Question: I'm trying to create a visual calendar display for reporting holidays ect. I've managed to create a matrix table that shows the day and date for a specific month. Where I'm struggling is to get it to show the 3 records i have for say the 26/09/2013. I've attached how it currently looks but added the initials in manually. That's what i want to recreate but cant figure out how to.
As it is the report only shows one record despite there being 3. Please help!

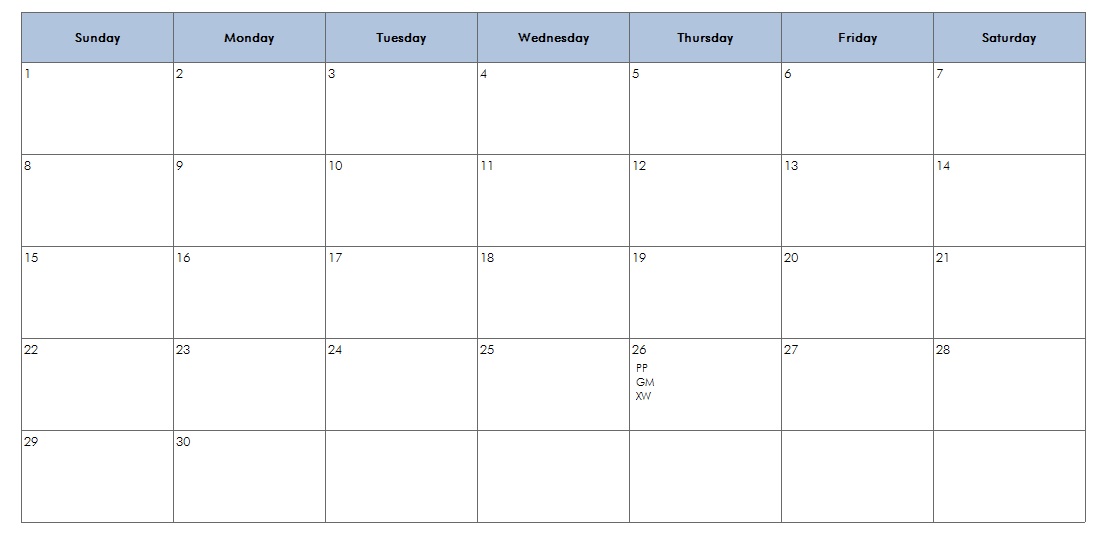
Answer: Since you're on SSRS 2008R2, you could look to leverage the <URL> function
I'm not sure how your report is implemented, but one way would be seting up a Dataset to display the calendar days, then link this up to a staff Dataset based on the date.
You would base the matrix on the calendar Dataset, then the staff expression would be something like:
'''
=Join(LookupSet(Fields!CalendarDate.Value
, Fields!StaffDate.Value
, Fields!StaffName.Value
, "StaffDataset")
, vbCrLf)
'''
Which will return all staff on that day, delimited by a line break.
Another option would be to handle this when extracting the Dataset, i.e. using your preferred method to generate some sort of delimited list then displaying this in the report (perhaps updating the delimiter to a line break if required).
You can find any number of ways of creating this delimited list via T-SQL in Stack Overflow, or check out <URL> article.